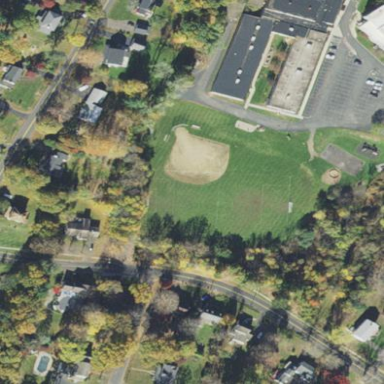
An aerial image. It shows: Baseball pitch for leisure land.